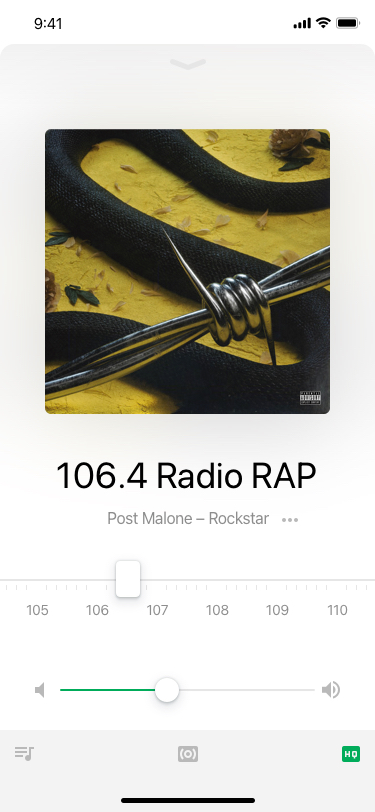
Text in this UI design:
KK
9:41 AM
Post Malone – Rockstar
105
106
107
108
109
110
106.4 Radio RAP